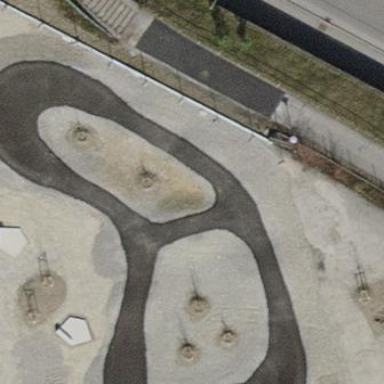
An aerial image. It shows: Pump track designed for cycling leisure.